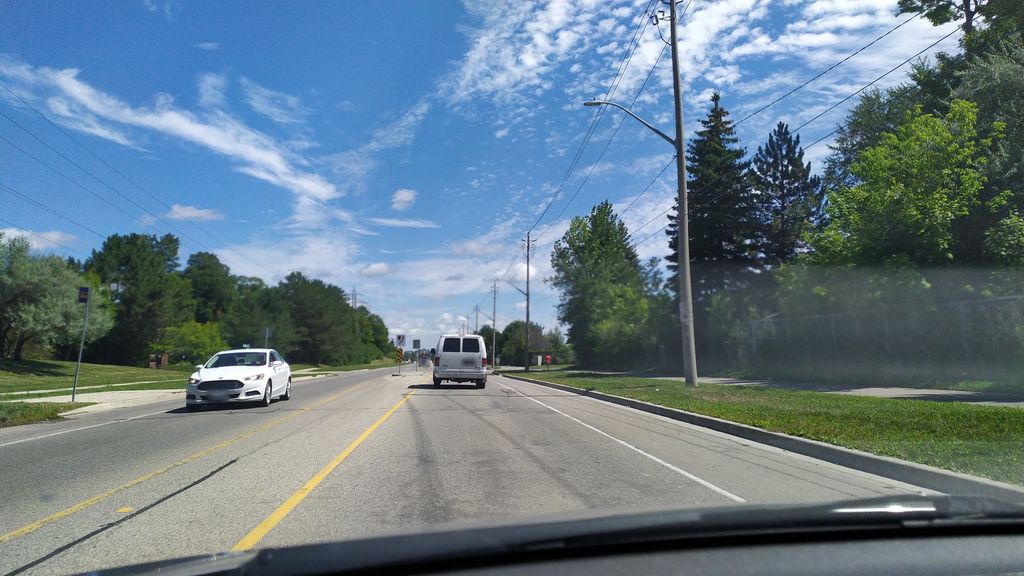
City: kitchener-waterloo